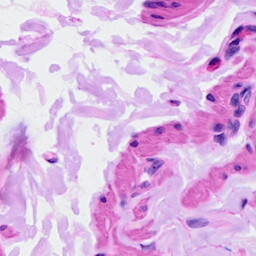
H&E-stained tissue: Ovarian